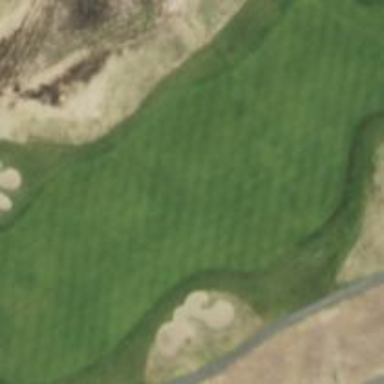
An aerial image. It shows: Golf hole.